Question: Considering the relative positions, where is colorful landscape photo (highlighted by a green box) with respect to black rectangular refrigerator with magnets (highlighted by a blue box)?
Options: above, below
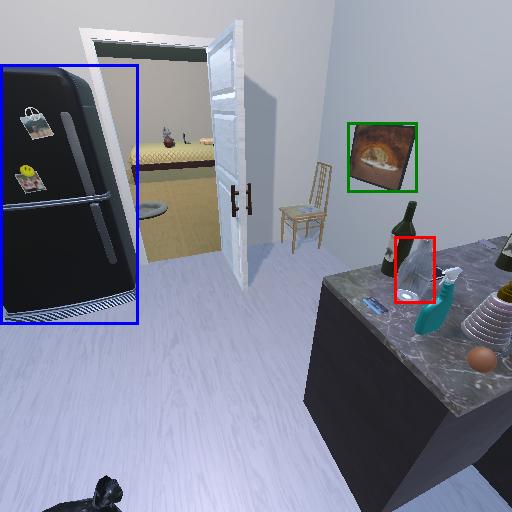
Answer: above